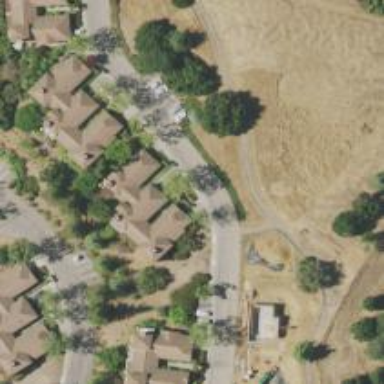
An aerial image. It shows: Residential road with sidewalk on the left side.